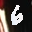
Label: 6